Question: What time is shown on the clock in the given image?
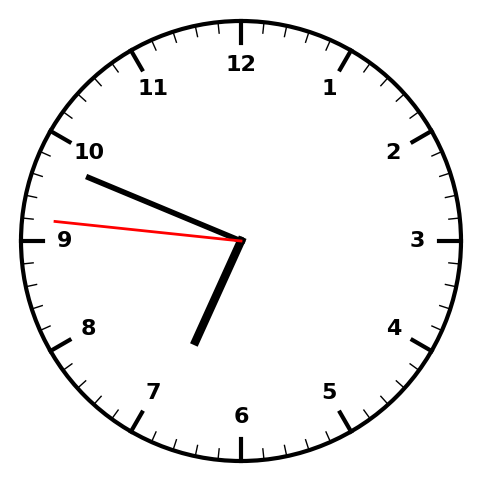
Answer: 06:48:46